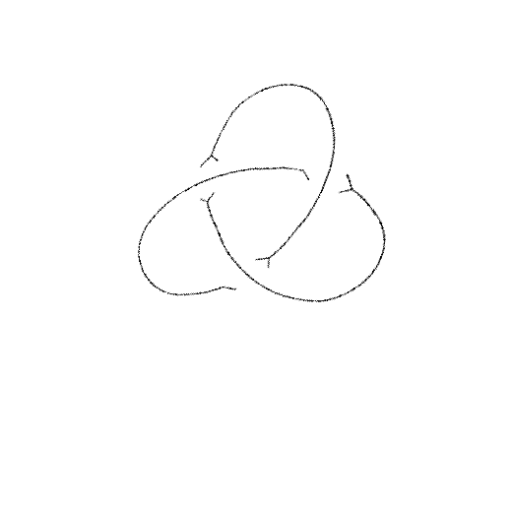
Crossing number: 3